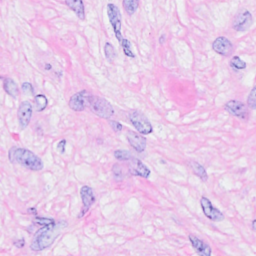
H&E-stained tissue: Breast